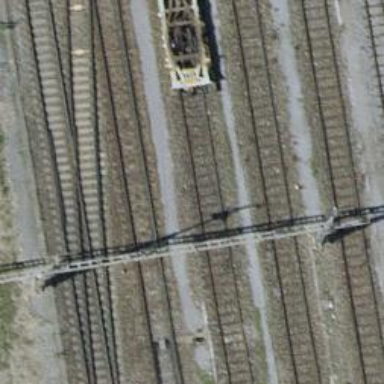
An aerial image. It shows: Siding railway line with electrified contact line for the trains.